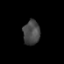
Tissue: prostate
Cell type: Myeloid cells
Senescence score: 0.7658
Nuclear area (px): 405
Mean DAPI intensity: 70.479